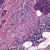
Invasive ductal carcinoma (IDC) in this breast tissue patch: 1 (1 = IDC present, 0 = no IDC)